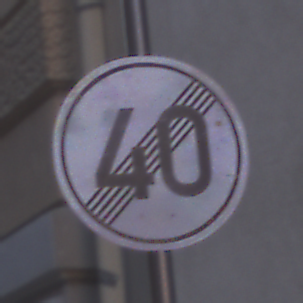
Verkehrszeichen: EndeGeschwindigkeit40
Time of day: MorningAfternoon
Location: Outdoor (Urban)
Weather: PartlyCloudy
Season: NotSpecified
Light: Natural